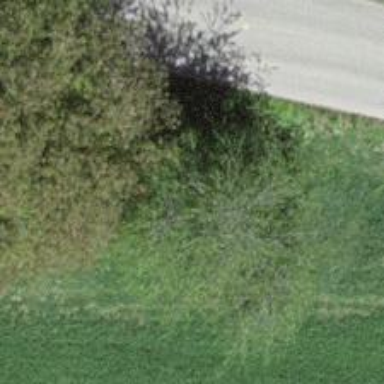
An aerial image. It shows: Deciduous tree with broadleaved leaves.